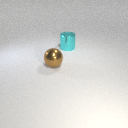
large cyan metal cylinder to the right of large brown metal sphere